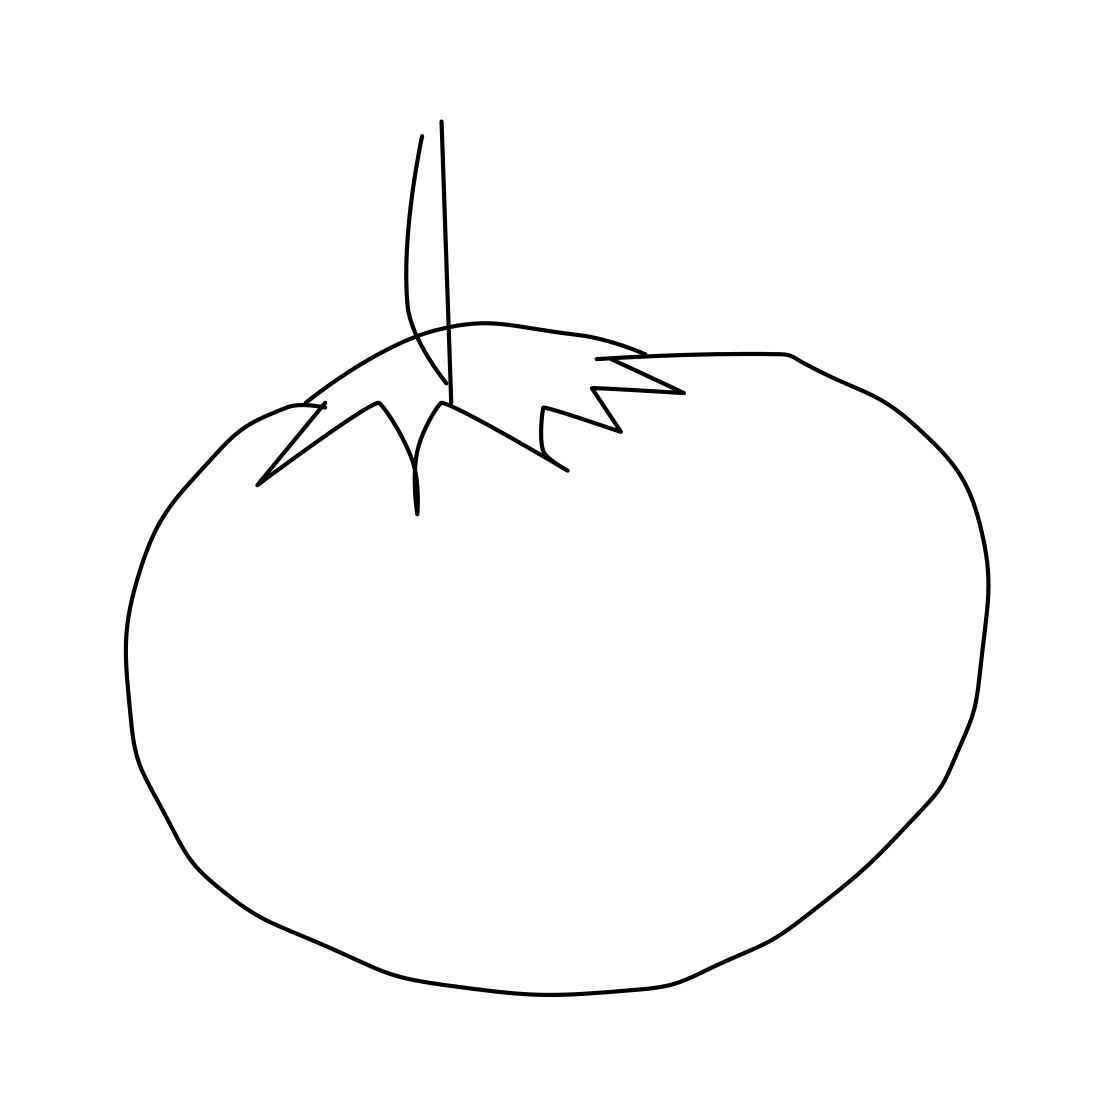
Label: tomato